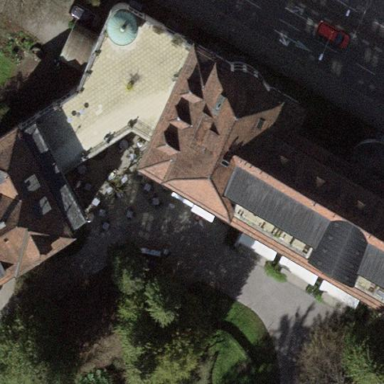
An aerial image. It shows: The building has flat roof oriented across. The roof is major part of the building.